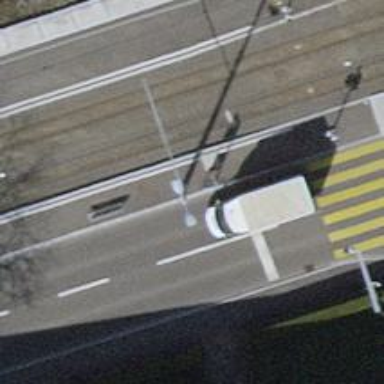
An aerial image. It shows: Tram stop with public transport stop position.